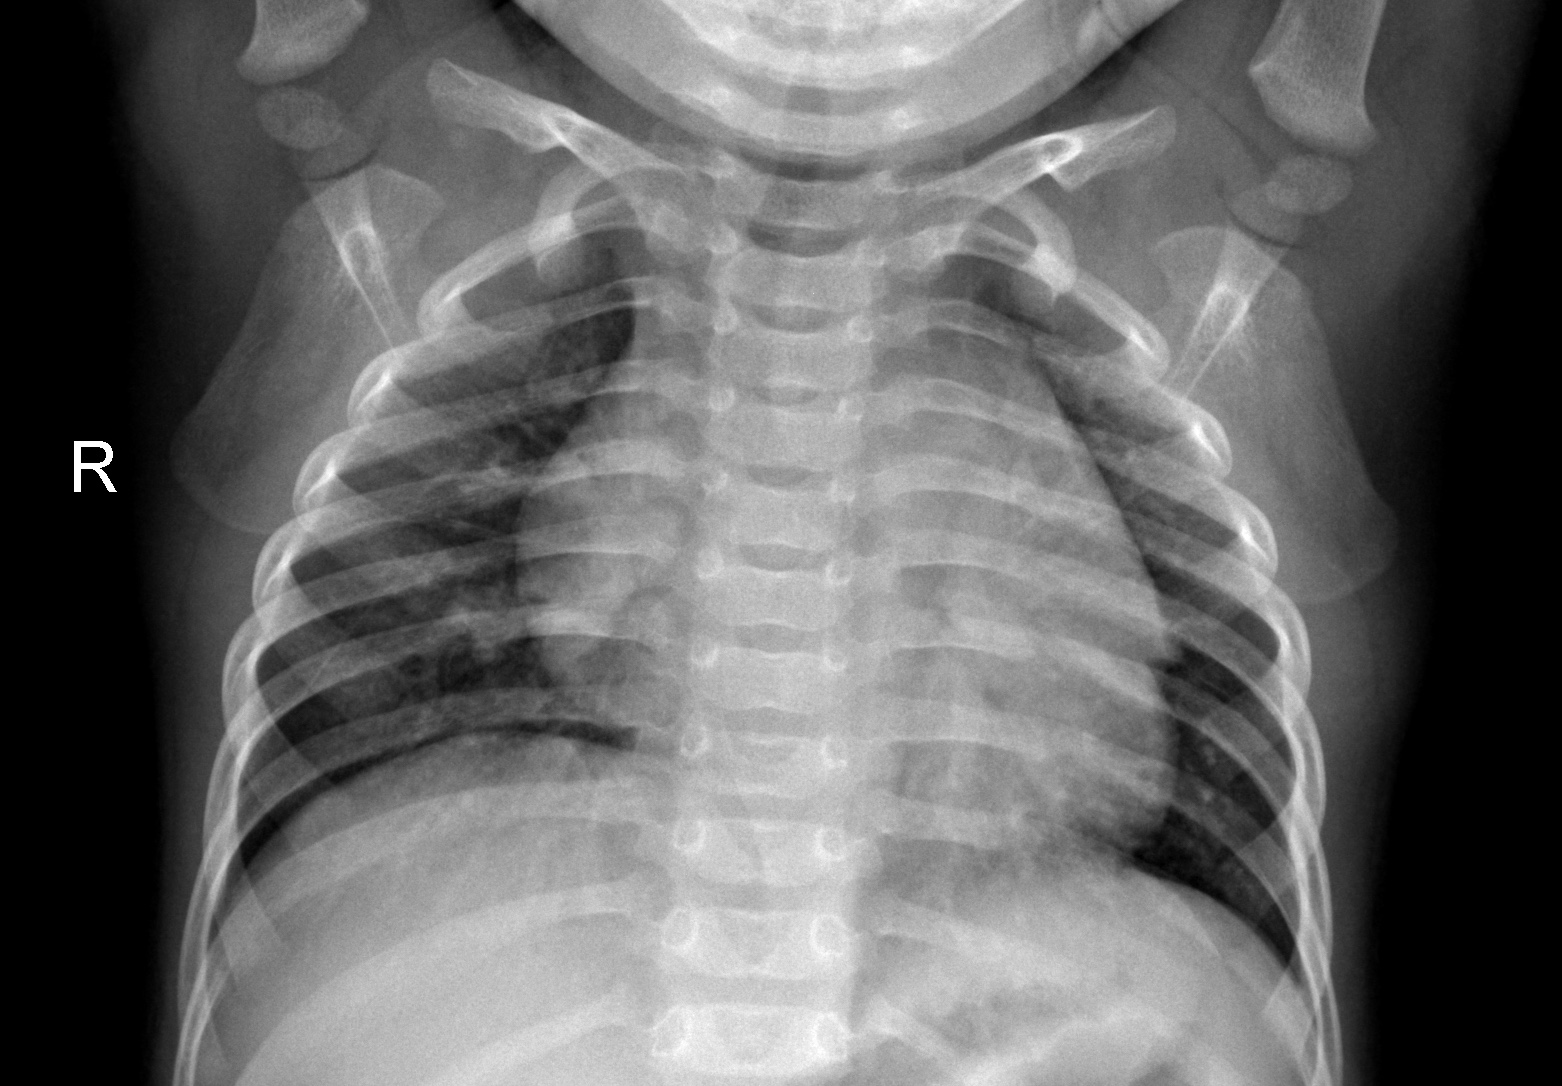
Diagnosis: NORMAL